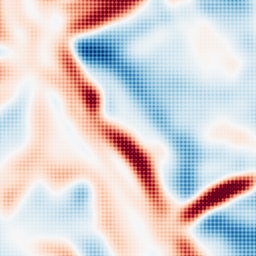
Category: multiscale
Decomposition family: log
Decomposition parameters: sigma: 10
Upsampling method: sinc_hamming
Upsampling parameters: scale: 8
kernel_size: 8
Upsampling scale: 8